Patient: sex M, age 80
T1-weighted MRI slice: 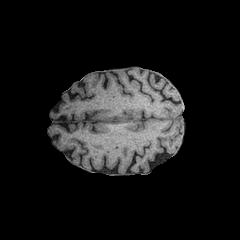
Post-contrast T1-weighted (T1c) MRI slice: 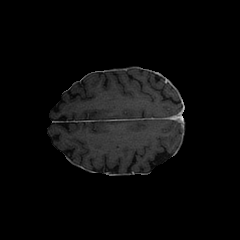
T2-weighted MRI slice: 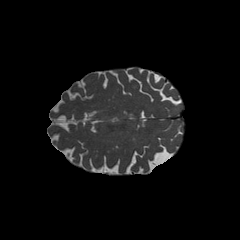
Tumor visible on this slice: no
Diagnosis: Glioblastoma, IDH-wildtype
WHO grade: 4